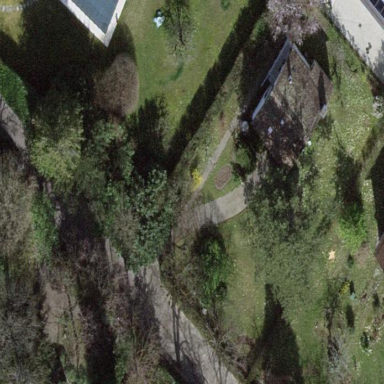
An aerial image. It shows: Garden surrounded by fence.